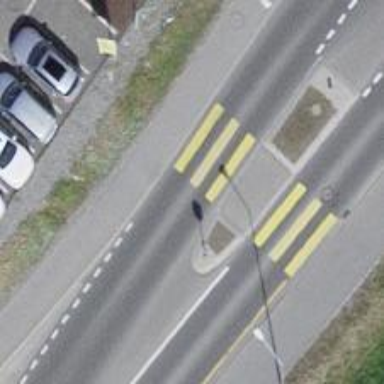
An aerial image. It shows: Uncontrolled zebra crossing with pedestrian island.